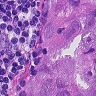
Metastatic tissue present: yes